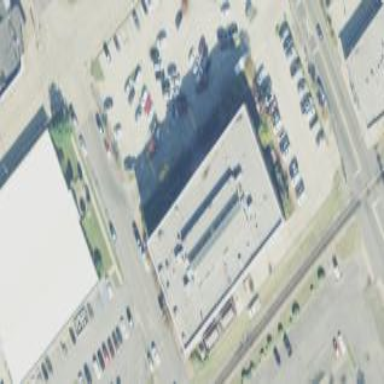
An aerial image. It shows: Office building.